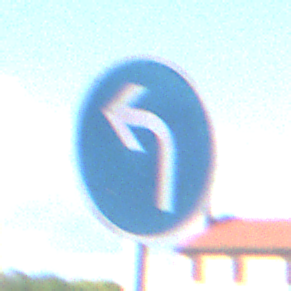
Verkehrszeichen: VorgeschriebeneFahrtrichtungLinks
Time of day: MorningAfternoon
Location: Outdoor (Suburban)
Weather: PartlyCloudy
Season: NotSpecified
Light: Natural